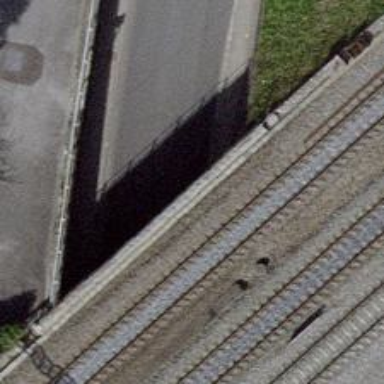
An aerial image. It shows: Bridge with electrified rail tracks and contact line.